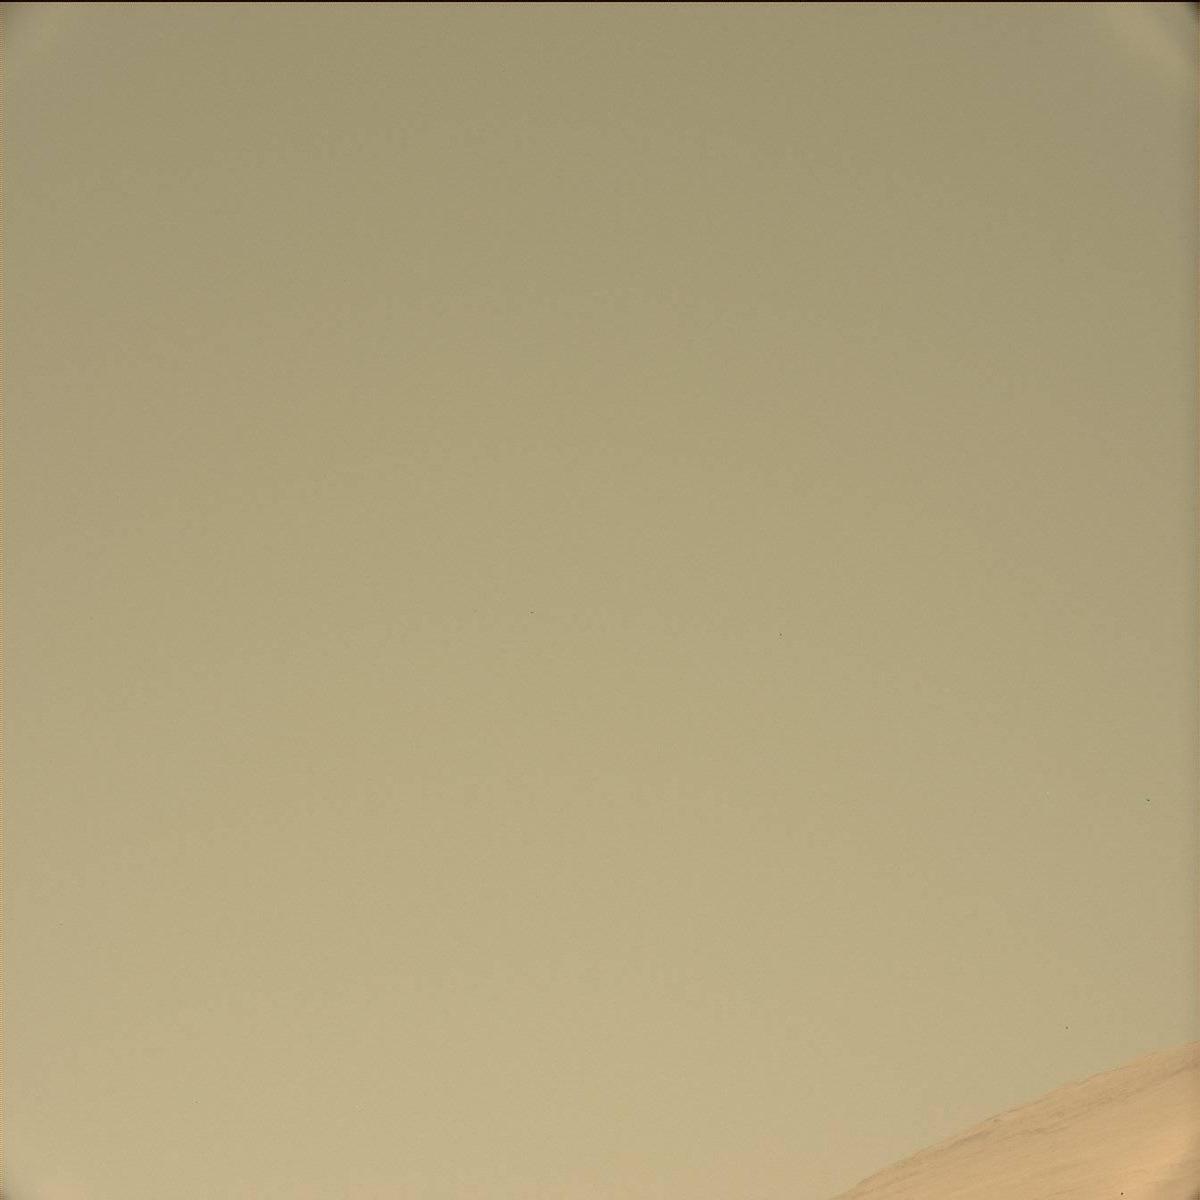
Terrain classes present: Ridge, Sky